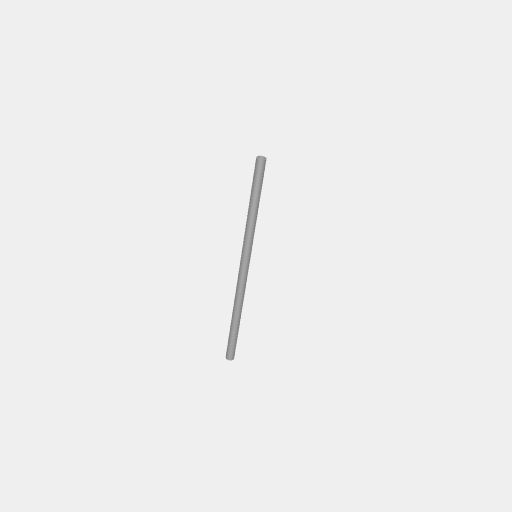
Part: AluminumTube6ID8OD200